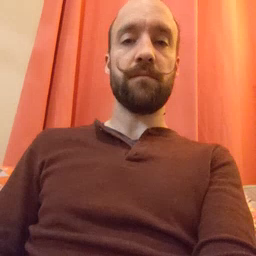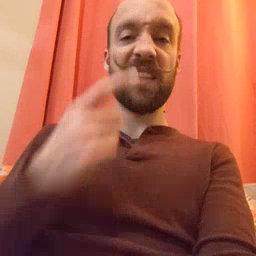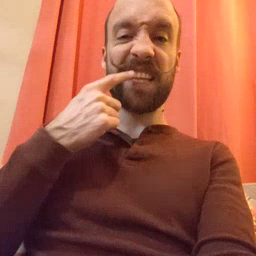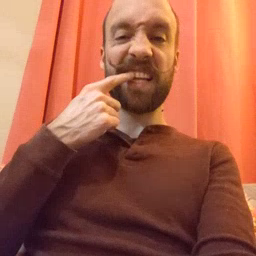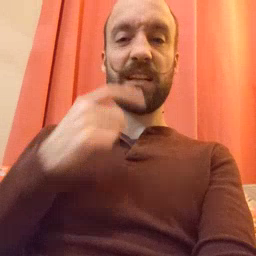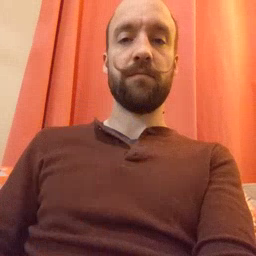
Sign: tooth